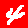
Digit: 4